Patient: sex F, age 41
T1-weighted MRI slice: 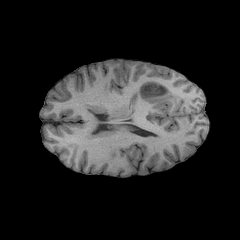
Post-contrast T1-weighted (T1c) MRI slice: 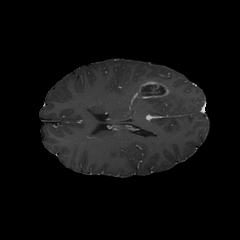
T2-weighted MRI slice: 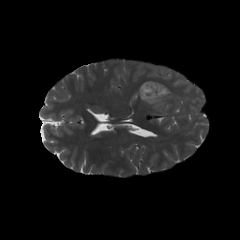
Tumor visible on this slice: yes
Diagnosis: Glioblastoma, IDH-wildtype
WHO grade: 4